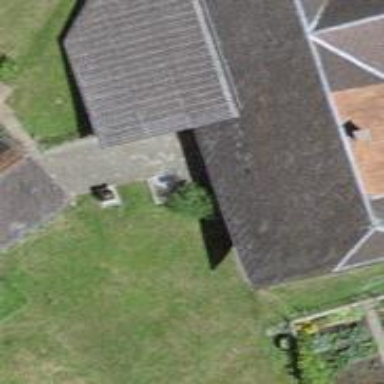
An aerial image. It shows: Farm building.